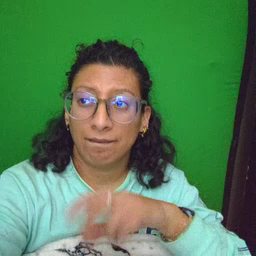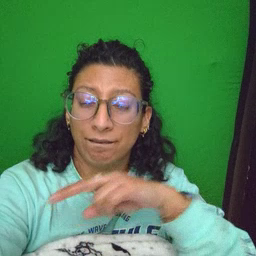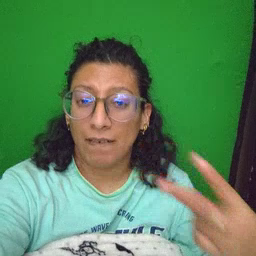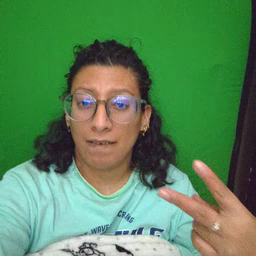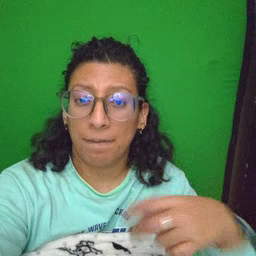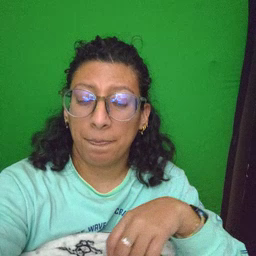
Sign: fall